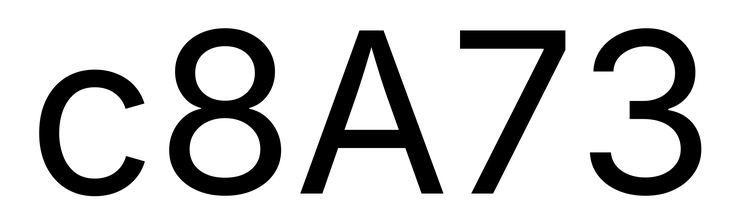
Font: Inter_Regular